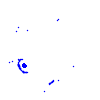
Particle: electron